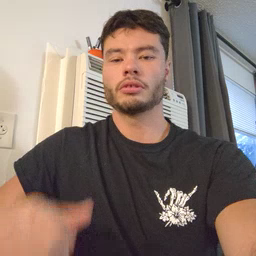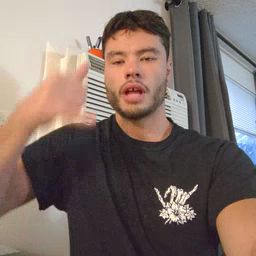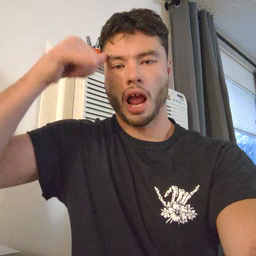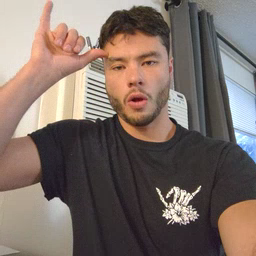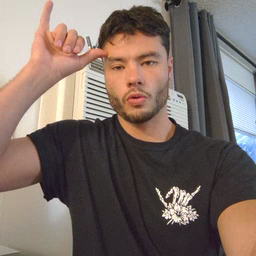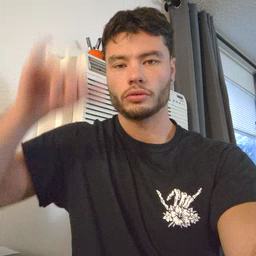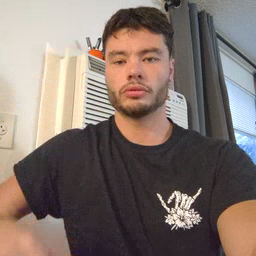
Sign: cow